Question: I'm passing a date back to my MVC controller via AJAX using:
'''
date.GetDate().toLocaleDateString();
'''
This will produce a value of "4/5/2014"... When I try and convert this inside my controller using:
'''
DateTime myDate = DateTime.ParseExact(request.Params["myDate"], "dd/MM/yyyy", CultureInfo.InvariantCulture);
'''
I get "String was not recognized as a valid DateTime." Which makes sense because the format of the string isn't correct... When I hardcode the string to: "04/05/2014" it will fix my issue.
Is there anyway to fix the format coming from javascript without have to rip the string apart into day, month, year and reassembling it in the proper format?
Any advice would be much appreciated!
Thank you
Additional info:
'''
string myRequestDate = request.Params["myDate"];
string myViewBagDate = ViewBag.MyDate;
//This line passes
DateTime date1 = DateTime.ParseExact(myViewBagDate, "d/M/yyyy", CultureInfo.InvariantCulture);
//This line fails...
DateTime date5 = DateTime.ParseExact(myRequestDate, "d/M/yyyy", CultureInfo.InvariantCulture);
'''
When I add a watch on both of the string variables the values are identical in every way I can see but for some reason the second line fails...
So when I look at the myRequestDate as a char array I see there is a bunch of stuff in there that doesn't look like a date at all...

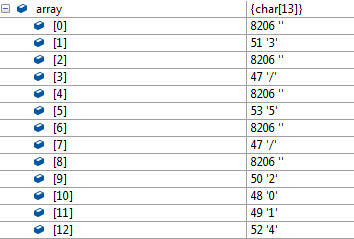
Answer: Character 8206 (U+200E) is the Unicode LEFT-TO-RIGHT MARK (which is invisible).
Try to figure out where it's coming from and remove it at the source.
As a workaround, you can strip out those characters before you parse the date:
'''
myRequestDate = myRequestDate.Replace("", "");
DateTime date5 = DateTime.ParseExact(myRequestDate, "d/M/yyyy", CultureInfo.InvariantCulture);
'''